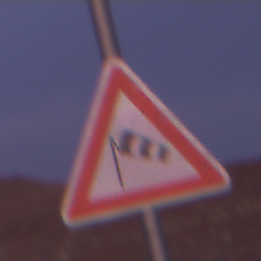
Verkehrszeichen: SeitenwindVonLinks
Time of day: Dawn
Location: Outdoor (Nature)
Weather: PartlyCloudy
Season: NotSpecified
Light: Natural